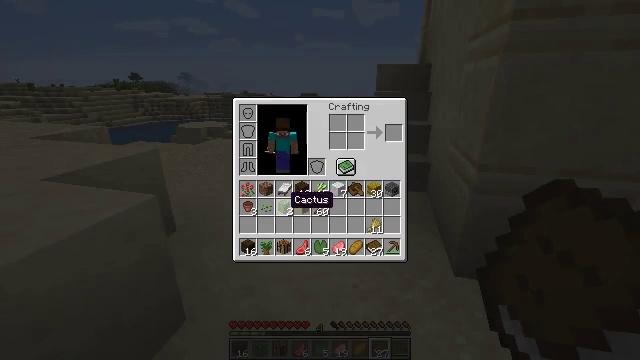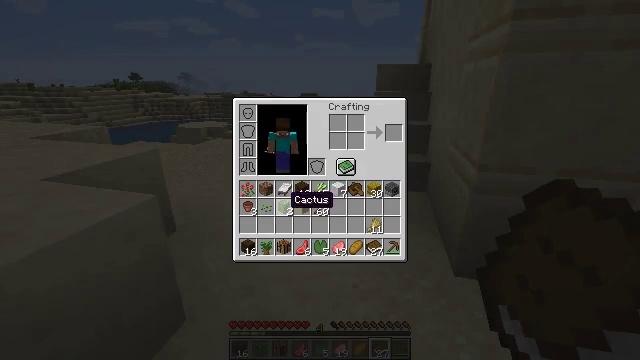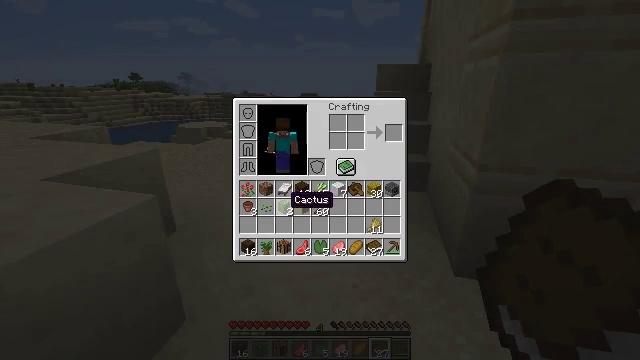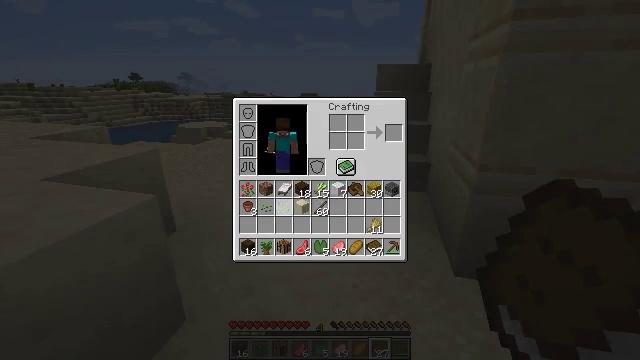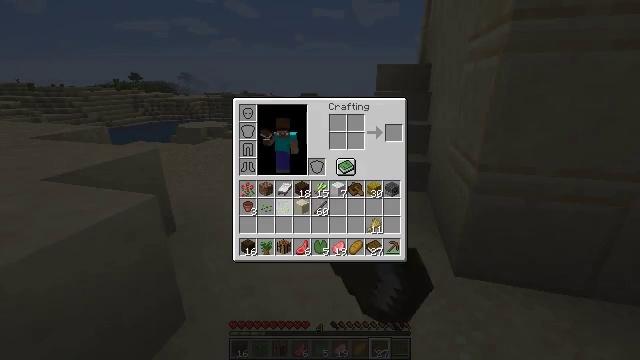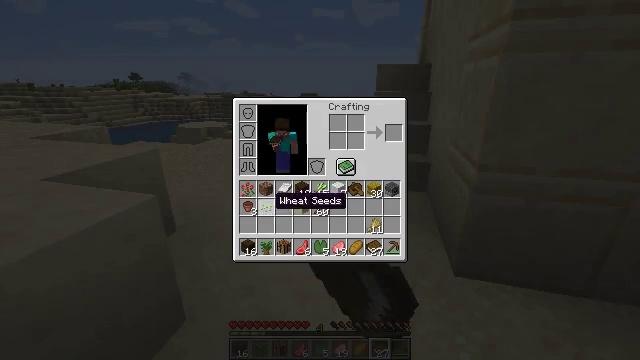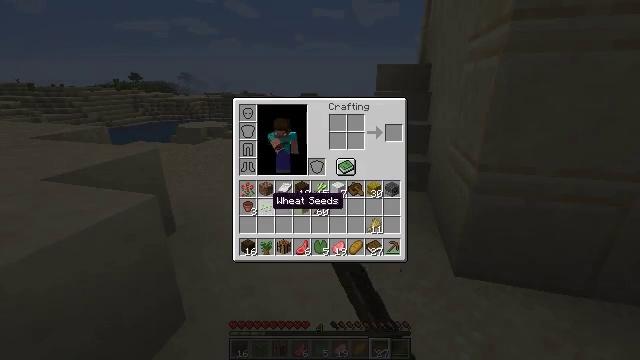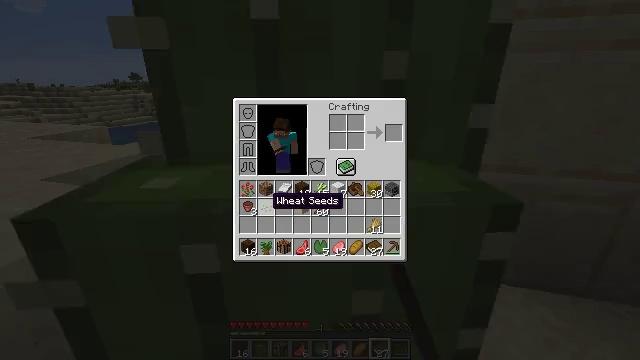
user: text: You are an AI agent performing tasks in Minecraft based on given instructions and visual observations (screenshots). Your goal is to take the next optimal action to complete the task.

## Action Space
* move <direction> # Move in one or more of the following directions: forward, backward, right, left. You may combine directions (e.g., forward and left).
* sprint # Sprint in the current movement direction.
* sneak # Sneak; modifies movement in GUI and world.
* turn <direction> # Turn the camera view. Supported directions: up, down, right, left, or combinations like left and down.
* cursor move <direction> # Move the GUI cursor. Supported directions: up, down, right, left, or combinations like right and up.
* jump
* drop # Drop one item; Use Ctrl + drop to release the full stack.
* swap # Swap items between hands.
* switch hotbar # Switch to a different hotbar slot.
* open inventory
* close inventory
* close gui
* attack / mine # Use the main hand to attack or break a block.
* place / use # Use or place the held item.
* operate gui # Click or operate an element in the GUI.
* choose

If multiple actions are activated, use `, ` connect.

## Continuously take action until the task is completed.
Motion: motion action
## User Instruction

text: Remove a cactus from the inventory.
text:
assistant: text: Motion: sprint
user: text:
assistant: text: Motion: sprint
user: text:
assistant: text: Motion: sprint, drop
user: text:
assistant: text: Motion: sprint, cursor move left, drop
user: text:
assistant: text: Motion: sprint, cursor move left
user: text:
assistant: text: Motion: sprint
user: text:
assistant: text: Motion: sprint
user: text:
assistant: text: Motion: sprint